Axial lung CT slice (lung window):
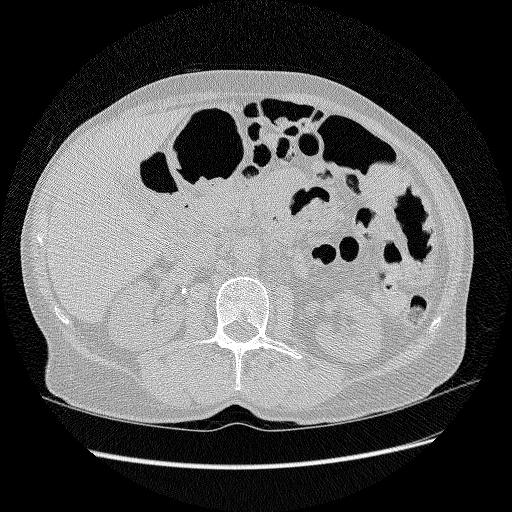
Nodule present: no